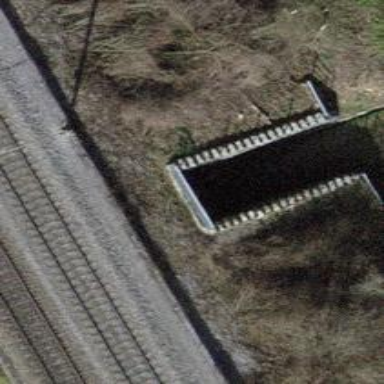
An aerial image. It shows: Track with grade 5 surface passing through tunnel.